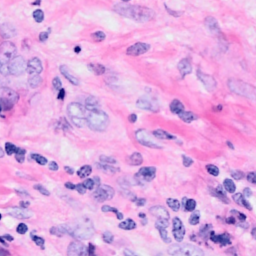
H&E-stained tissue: Breast